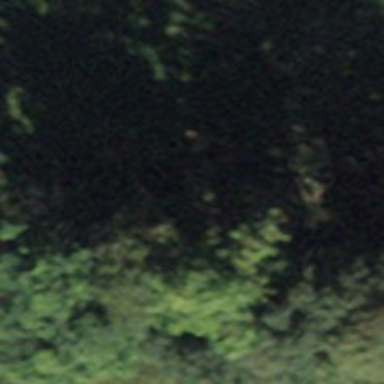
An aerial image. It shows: Forest area.